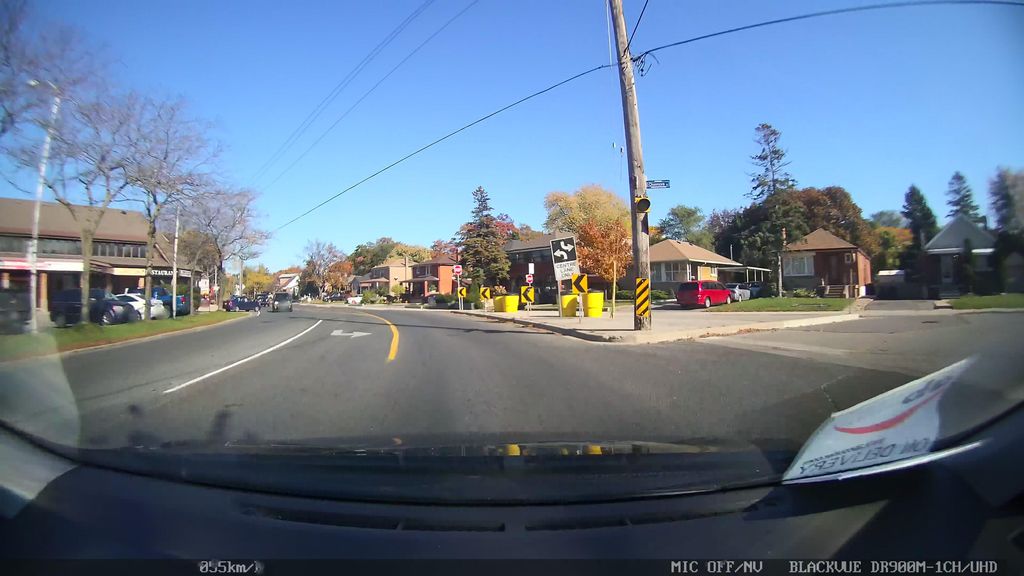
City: toronto